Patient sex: F
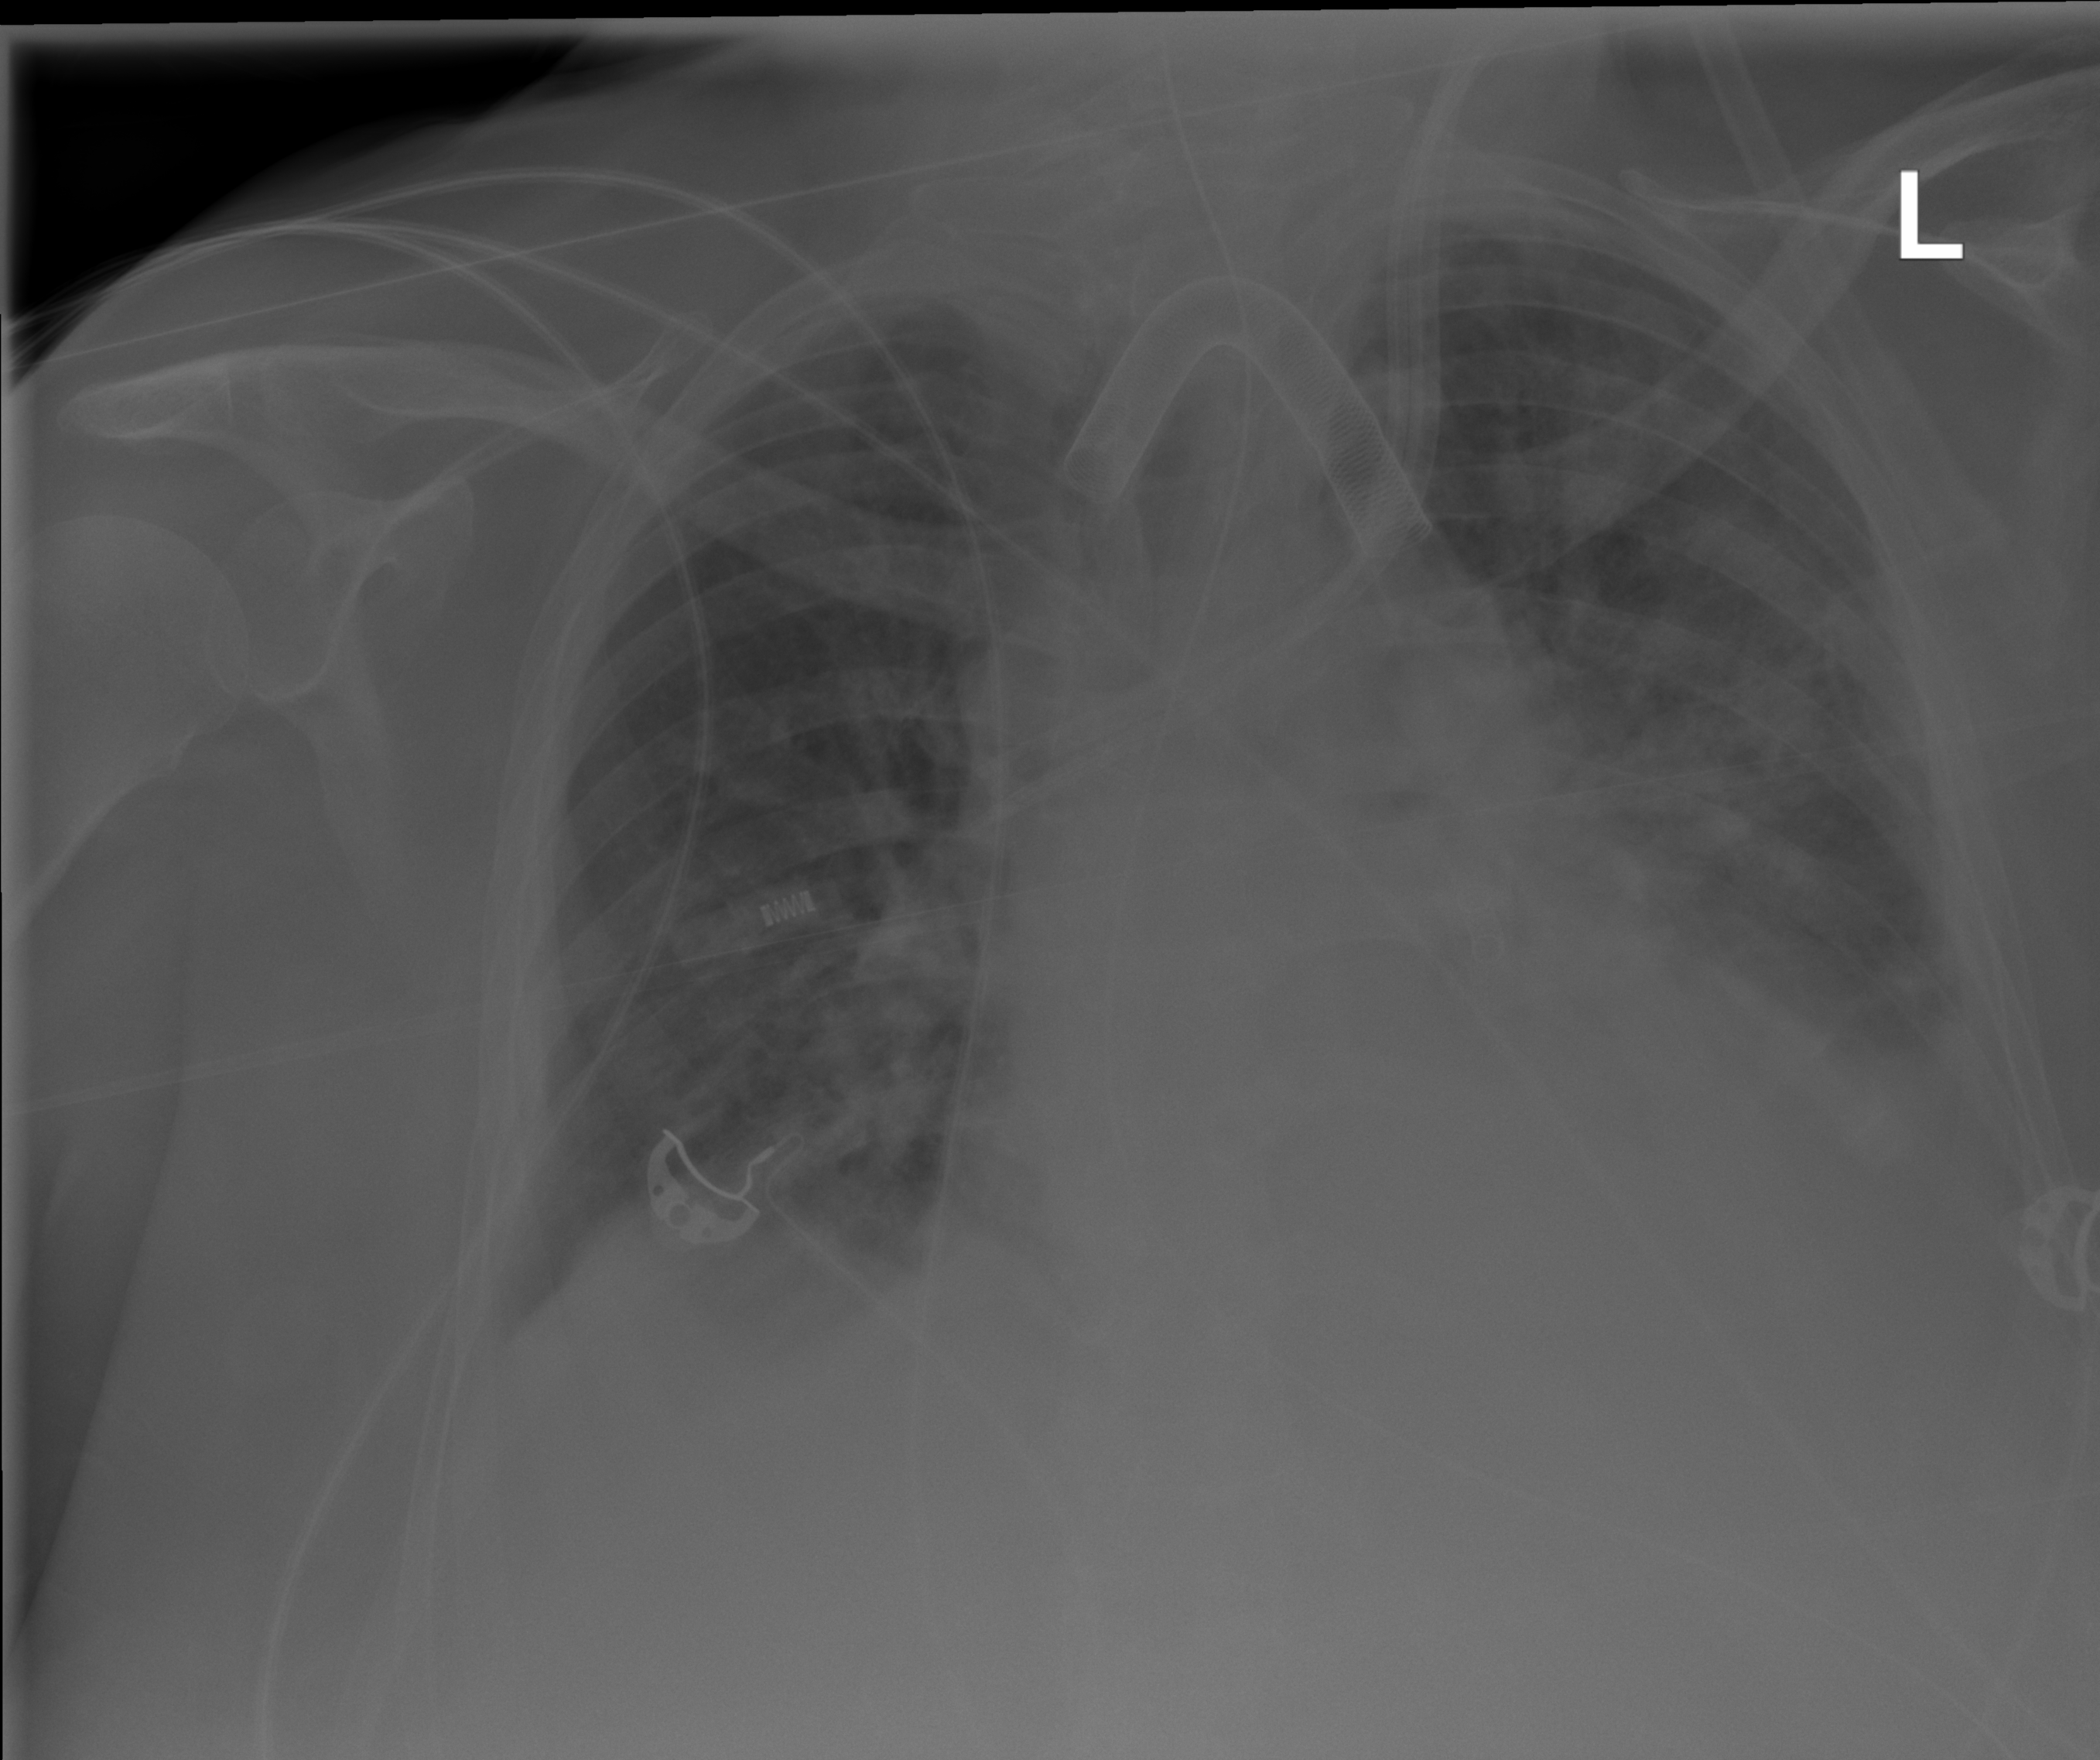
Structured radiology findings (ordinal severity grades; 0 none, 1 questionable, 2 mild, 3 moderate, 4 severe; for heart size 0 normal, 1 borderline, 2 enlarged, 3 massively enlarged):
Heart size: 2
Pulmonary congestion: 2
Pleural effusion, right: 2
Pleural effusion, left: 2
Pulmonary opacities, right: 2
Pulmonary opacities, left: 3
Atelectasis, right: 2
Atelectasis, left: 2